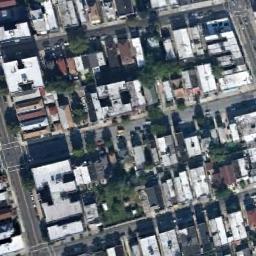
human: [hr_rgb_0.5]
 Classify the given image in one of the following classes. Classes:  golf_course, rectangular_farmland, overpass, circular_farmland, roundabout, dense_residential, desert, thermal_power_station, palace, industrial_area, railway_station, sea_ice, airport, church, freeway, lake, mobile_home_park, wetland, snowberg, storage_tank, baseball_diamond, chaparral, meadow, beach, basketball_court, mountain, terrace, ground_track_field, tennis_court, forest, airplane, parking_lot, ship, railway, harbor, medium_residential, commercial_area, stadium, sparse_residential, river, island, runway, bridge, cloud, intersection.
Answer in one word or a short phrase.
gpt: dense_residential